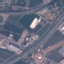
Land use / land cover: Highway